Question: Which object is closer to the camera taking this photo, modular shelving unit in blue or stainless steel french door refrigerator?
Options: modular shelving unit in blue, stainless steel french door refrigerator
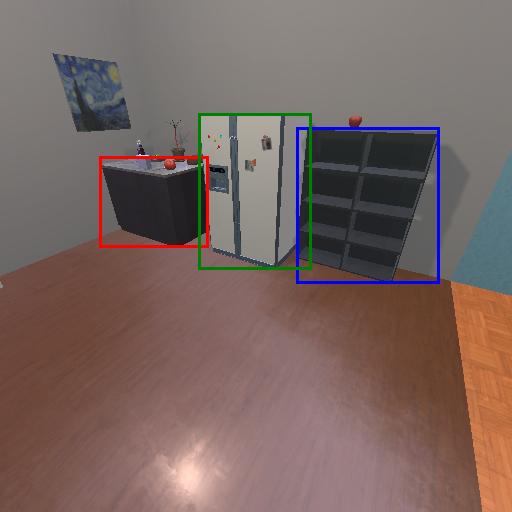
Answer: modular shelving unit in blue